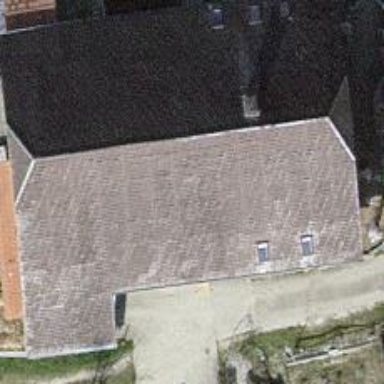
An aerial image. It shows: Farm building.